Question: I have a problem changing substring color using "NSForegroundColorAttributeName". I'm confused since other attributes for the same substring are being applied(underline).
Also tried to use deprecated attribute "UITextAttributeTextColor" and other suggested attribute "kCTForegroundColorAttributeName" and got the same effect.
I'm compiling for iOS 7.

'''
NSString *freeText = [NSString stringWithFormat:@"(%@)", self.me.activity.text];
int lblMaxWidth = arrImgView.origin.x - WPRConstraints.BorderOffset;
int lblMaxHeight = self.activityView.size.height - WPRConstraints.BorderOffset * 2;
RevUILabel *addActivityLbl = [[RevUILabel alloc] initWithFontNameMultiLine:[WPRFonts LattoBold]
size:16
sizeConstrain:CGSizeMake(lblMaxWidth,lblMaxHeight)];
addActivityLbl.text = [NSString stringWithFormat:@"%@ %@", Translate(self.me.activity.activityKey), freeText] ;
addActivityLbl.textColor = BlackColor;
NSMutableAttributedString *str = [addActivityLbl.attributedText mutableCopy];
[str addAttribute:NSUnderlineColorAttributeName value:[UIColor redColor] range:[addActivityLbl.text rangeOfString:freeText]];
[str addAttribute:NSUnderlineStyleAttributeName value:[NSNumber numberWithInteger:1] range:[addActivityLbl.text rangeOfString:freeText]];
[str addAttribute:NSForegroundColorAttributeName
value:[UIColor redColor]
range:[addActivityLbl.text rangeOfString:freeText]];
addActivityLbl.attributedText = str;
addActivityLbl.frame = CGRectMake(WPRConstraints.BorderOffset,
WPRConstraints.BorderOffset,
addActivityLbl.size.width,
addActivityLbl.size.height);
[self.activityView addSubview:addActivityLbl];
'''
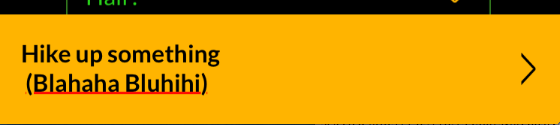
Answer: The problem is this line:
'NSMutableAttributedString *str = [addActivityLbl.attributedText mutableCopy];'
I don't know the previous lines of your code, but it might be the case that 'addActivityLbl.attributedText' is empty.
Secondly, using 'NSAttributedString' with 'UILabel' is not as reliable as using it with 'UITextView'. The 'attributedText' of a 'UILabel' does inherit the attributes from the 'text' of 'UILabel' if the attributes are not explicitly provided.
Your 'addActivityLbl.textColor' is black. And you still have not set your 'addActivityLbl.attributedText ForegroundColorAttribute'. This means that your 'addActivityLbl.attributedText' will inherit the BlackColor from your 'addActivityLbl.textColor'.
This line will not work as expected; because you still have not set your 'addActivityLbl.attributedText'. 'freeText' has no range yet.
'[str addAttribute:NSForegroundColorAttributeName value:[UIColor redColor] range:[addActivityLbl.text rangeOfString:freeText]];'
The underlyning works because underlyning is not a property of 'addActivityLbl.text' (not inherited by attributedText).
I recommend you to use 'UITextView' instead (which is safer). An other option is to set your 'label.attributedText', before referencing to some range of it.